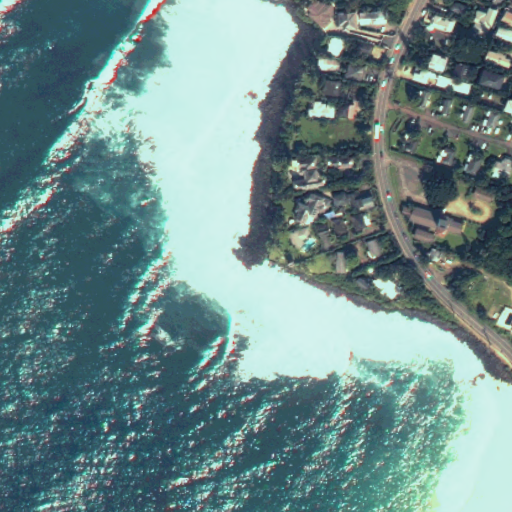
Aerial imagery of cape in Hawaii named Waimea Point containing only unknown